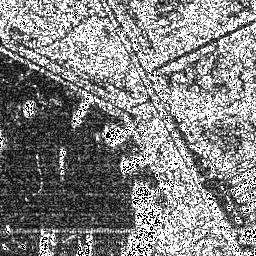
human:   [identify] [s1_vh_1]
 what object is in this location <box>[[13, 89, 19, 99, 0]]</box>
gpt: <ref>1 small ship at the bottom left</ref>